Question:
Where I can find a class from Apache Wicket to implement the selection list above? I need the same functionality as in the printer dialog.
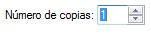
Answer: This component is called "Spinner".
See the answers of this question <URL>.